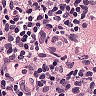
Metastatic tissue present: no